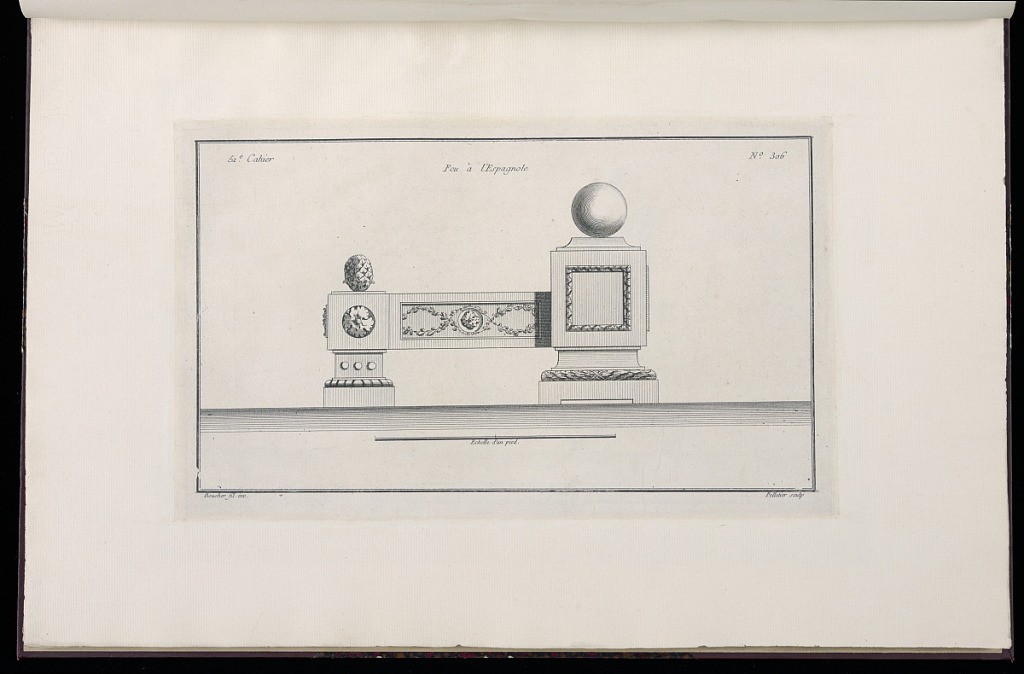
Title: Feu à l'Espagnole
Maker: Juste-François Boucher, French, 1736 – 1782
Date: ca. 1775
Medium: Engraving on off white laid paper
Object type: Print
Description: Design for an andiron decorated with ornament motifs including pinecone, rosettes, gadrooning, guilloche of branch, a sphere, lamb tongue, and bound leaf. The plate is signed.